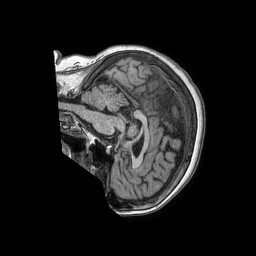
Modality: T1w
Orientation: sagittal
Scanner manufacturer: philips
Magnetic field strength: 1.5 T
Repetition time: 0.007499 s
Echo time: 0.003406 s